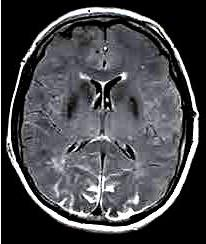
Label: notumor